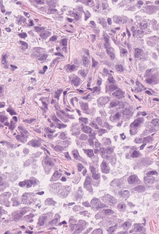
Tumor epithelial tissue: yes
Tumor-associated stroma tissue: yes
Normal tissue: no